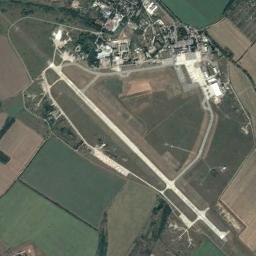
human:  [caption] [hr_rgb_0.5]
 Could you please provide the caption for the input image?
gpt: An airport is surrounded by farmland with some houses and trees beside .

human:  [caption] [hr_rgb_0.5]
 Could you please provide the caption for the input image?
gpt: An airport with a runway on the farmland with different plants and some villages beside .

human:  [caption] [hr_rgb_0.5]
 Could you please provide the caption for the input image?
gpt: The airport was built in the middle of lush vegetation .

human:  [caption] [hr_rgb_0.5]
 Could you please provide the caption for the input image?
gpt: A complex airport with many runways and buildings is surrounded by a brown and green farmland .

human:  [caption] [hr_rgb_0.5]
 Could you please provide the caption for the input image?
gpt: The airport is surrounded by grass .